Question: I find that 'ggplot2' sometimes produces too few tick marks when using 'scale_y_log10'. I am trying to produce plots automatically from arbitrary data, and I'm looking for a way to increase the number of tick marks without explicitly specifying them (since I don't know ahead of time what the data will be). For instance, here's a function to create a simple scatterplot with a log-y-scale:
'''
example_plot <- function(x) {
p <- ggplot(d, aes(x=MW, y=rel.Ki)) +
geom_point() +
scale_y_log10()
p
}
'''
This will often work well, but with the following data
'''
d <- structure(list(MW = c(89.09, 174.2, 147.13, 75.07, 131.17, 131.17, 146.19, 149.21, 165.19, 115.13, 181.19, 117.15), rel.Ki = c(2.91438577473767, 1, 1.07761254731238, 1.0475715900998, 0.960123906592881, 0.480428471483881, 1.50210548081627, 0.318457530434953, 0.458477212731015, 1.92246139937586, 0.604121577795352, 2.4111345825694)), .Names = c("MW", "rel.Ki"), class = "data.frame", row.names = c(1L, 6L, 11L, 16L, 21L, 26L, 31L, 36L, 41L, 47L, 54L, 59L))
'''
it produces
'''
print(example_plot(d))
'''

The single tick mark on the y axis is not very helpful. Is there any way I can prevent this situation, short of rewriting the automatic tick-position-picking function?
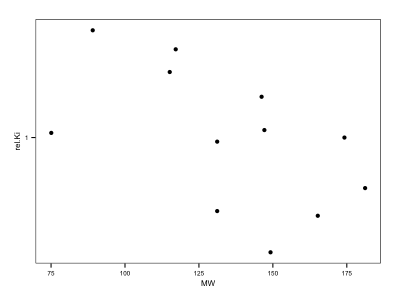
Answer: An interesting discovery I just made by reading '?continuous_scale' is that the 'breaks' argument can be:
> a function, that when called with a single argument, a character vector giving the limits of the scale, returns a character vector specifying which breaks to display.
So to guarantee a certain number of breaks, you could do something like:
'''
break_setter = function(lims) {
return(seq(from=as.numeric(lims[1]), to=as.numeric(lims[2]), length.out=5))
}
ggplot(d, aes(x=MW, y=rel.Ki)) +
geom_point() +
scale_y_log10(breaks=break_setter)
'''
Obviously the very simple example function is not very well adapted to the logarithmic nature of the data, but it does show how you could approach this a bit more programmatically.
---
You can also use 'pretty', which takes a suggestion for a number of breaks and returns nice round numbers. Using
'''
break_setter = function(lims) {
return(pretty(x = as.numeric(lims), n = 5))
}
'''
yields the following:

Even better, we can make 'break_setter()' return an appropriate function with whatever 'n' you want and a default of, say, 5.
'''
break_setter = function(n = 5) {
function(lims) {pretty(x = as.numeric(lims), n = n)}
}
ggplot(d, aes(x=MW, y=rel.Ki)) +
geom_point() +
scale_y_log10(breaks=break_setter()) ## 5 breaks as above
ggplot(d, aes(x=MW, y=rel.Ki)) +
geom_point() +
scale_y_log10(breaks=break_setter(20))
'''